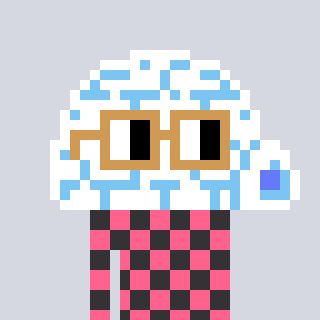
a pixel art character with square brown glasses, a igloo-shaped head and a grayscale-colored body on a cool background